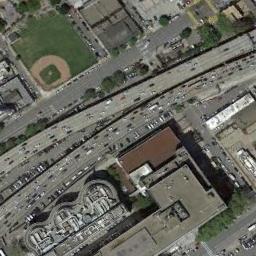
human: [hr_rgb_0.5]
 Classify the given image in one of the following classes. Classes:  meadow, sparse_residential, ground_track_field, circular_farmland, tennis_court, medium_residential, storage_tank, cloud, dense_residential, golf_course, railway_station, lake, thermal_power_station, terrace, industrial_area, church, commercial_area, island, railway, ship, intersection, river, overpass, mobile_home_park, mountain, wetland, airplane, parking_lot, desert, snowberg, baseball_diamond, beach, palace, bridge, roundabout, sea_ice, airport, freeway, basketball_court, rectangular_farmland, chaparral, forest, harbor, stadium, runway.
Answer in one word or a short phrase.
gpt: baseball_diamond